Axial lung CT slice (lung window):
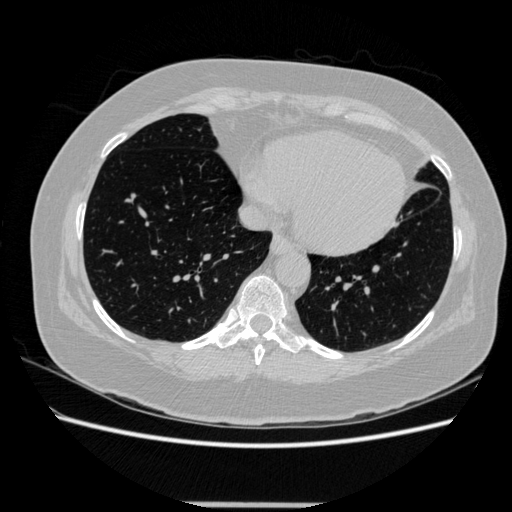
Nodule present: no